Aerial crown-view tile of a tropical tree (Barro Colorado Island, Panama), acquired 20241216:
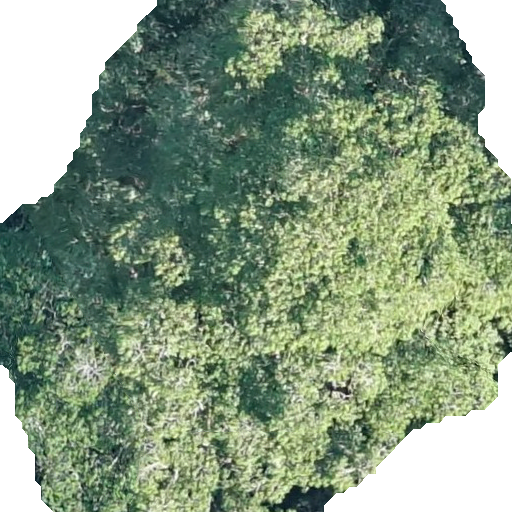
Species: Hura crepitans
GBIF accepted scientific name: Hura crepitans
Crown area: 379.29 m²